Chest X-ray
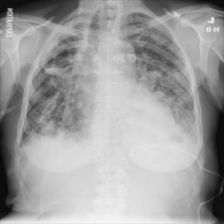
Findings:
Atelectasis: negative
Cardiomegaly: negative
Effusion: negative
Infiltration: negative
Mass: negative
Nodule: positive
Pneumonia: negative
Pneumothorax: negative
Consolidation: negative
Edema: negative
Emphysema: negative
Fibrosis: negative
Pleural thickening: negative
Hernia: negative